Question:
I want a code to sum the Variable rows up if certain condition is met.
e.g. If A12 is numeric and B12 is empty then insert a fomula in cell C12 to sum C3:C11.
Then perform the same action at C22 and C30.
The problem I have is don't know how to define the starting row.
'''
Sub Test()
Dim y As Variant
Dim r As Variant
Dim StartRow As Variant
LastRow = Range("C" & Rows.Count).End(xlUp).Row
For y = 3 To 500
For r = 1 To LastRow
If InStr(1, Cells(r, 1), "Amount") Then
StartRow = r
If IsNumeric(Cells(y, 1)) And IsEmpty(Cells(y, 2)) Then
Cells(y, 3).Formula = "=SUM(C" & StartRow + 1 & ":C" & y - 1 & ")"
End If
End If
Next r
Next y
End Sub
'''
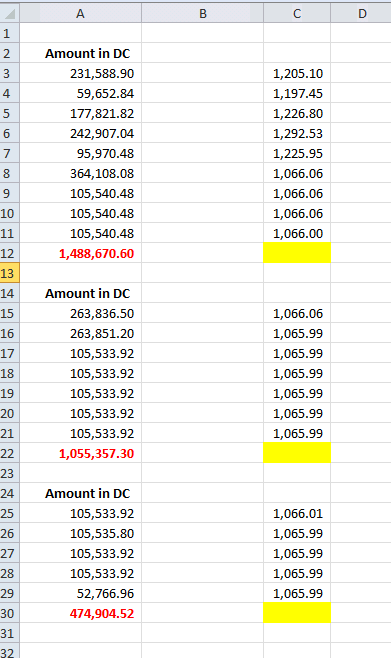
Answer: '''
Sub Test()
Dim y As Variant
Dim firstRow As Variant
Dim lastRow As Variant
lastRow = Range("C" & Rows.Count).End(xlUp).Row
firstRow = Cells(lastRow, 3).End(xlUp).Row
If IsNumeric(Cells(lastRow + 1, 1)) And IsEmpty(Cells(lastRow + 1, 2)) Then
Cells(lastRow + 1, 3).Formula = "=SUM(C" & firstRow & ":C" & lastRow & ")"
End If
For y = firstRow To 3 Step -1
lastRow = Cells(y, 3).End(xlUp).Row
firstRow = Cells(lastRow, 3).End(xlUp).Row
If firstRow < 3 Then firstRow = 3
If IsNumeric(Cells(lastRow + 1, 1)) And IsEmpty(Cells(lastRow + 1, 2)) Then
Cells(lastRow + 1, 3).Formula = "=SUM(C" & firstRow & ":C" & lastRow & ")"
End If
y = firstRow
If firstRow = 3 Then Exit Sub
Next y
End Sub
'''